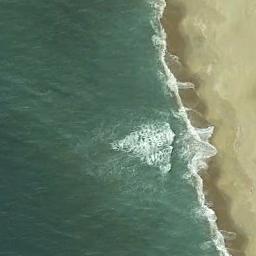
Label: beach